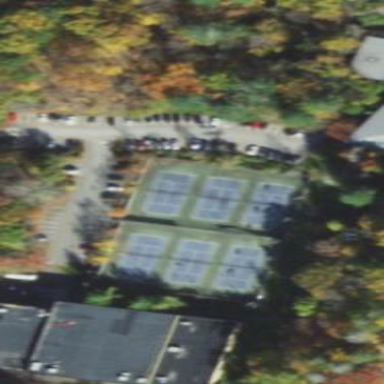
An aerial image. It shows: Tennis court on pitch designated for leisure land.